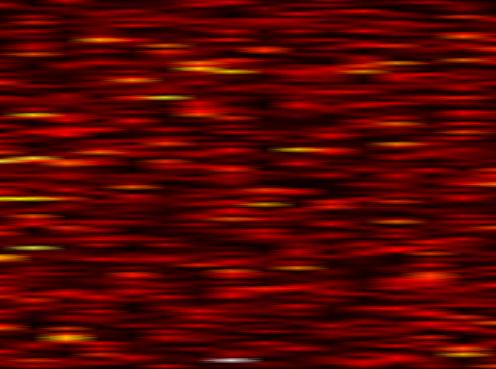
Label: FOFDM